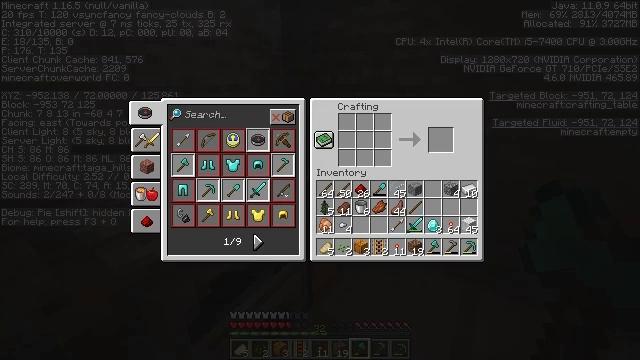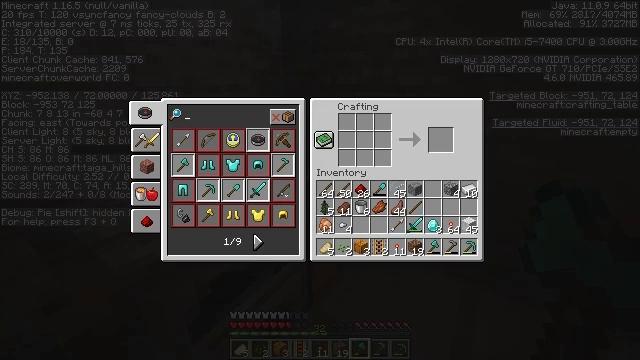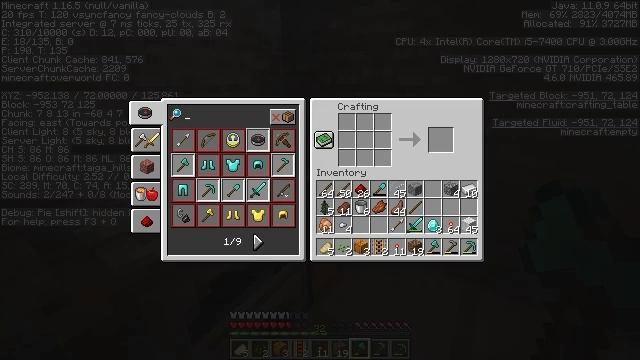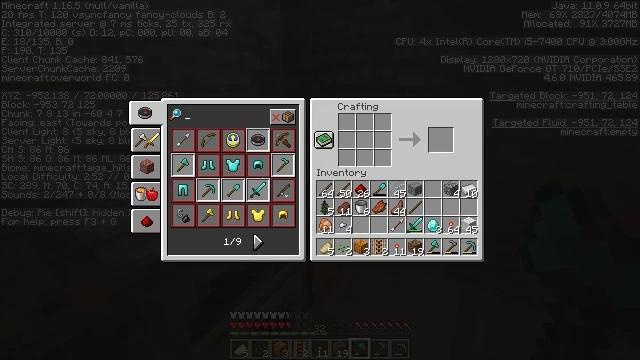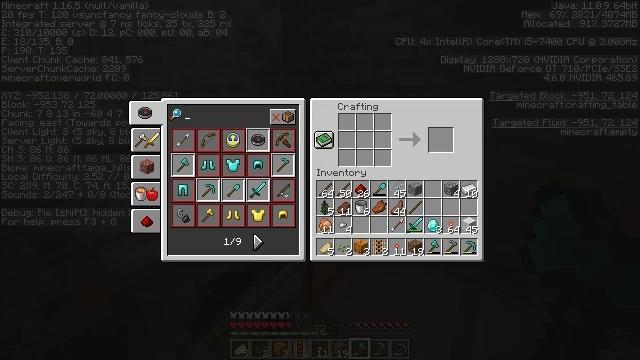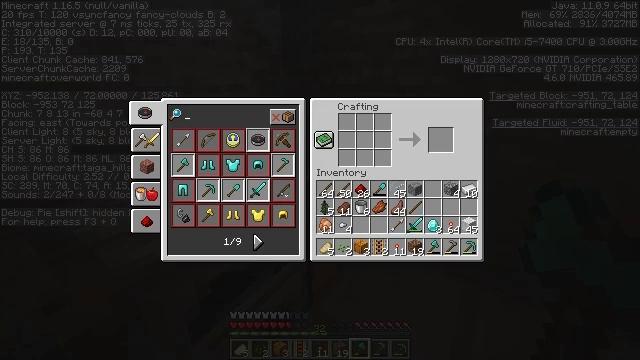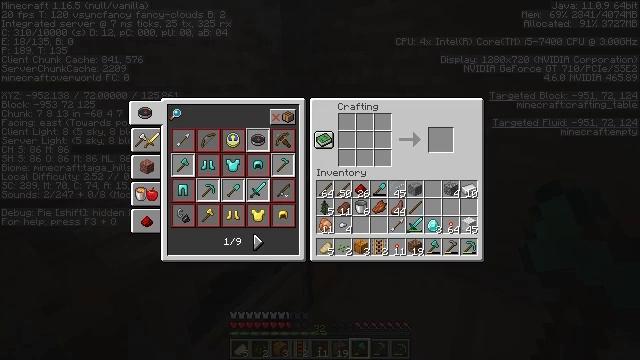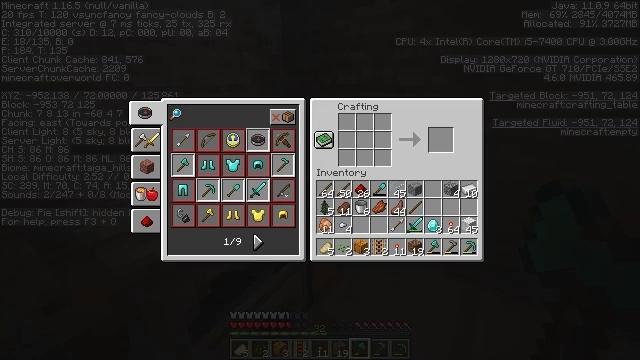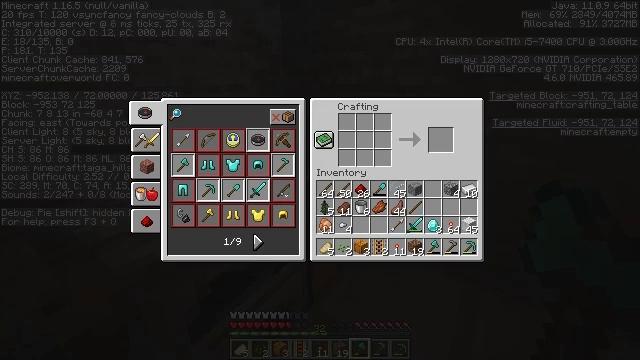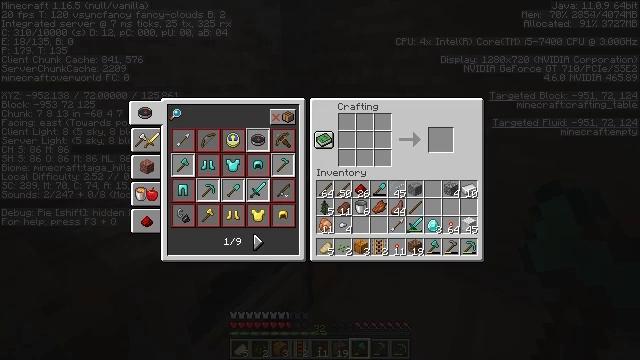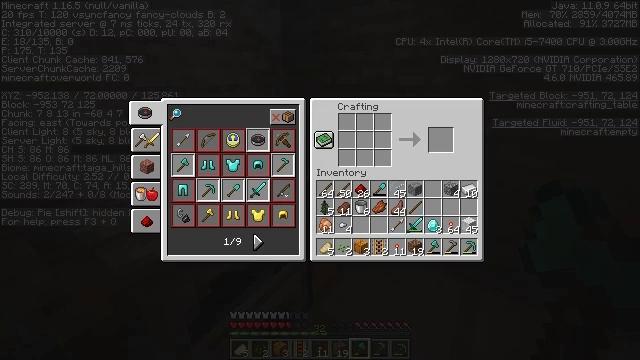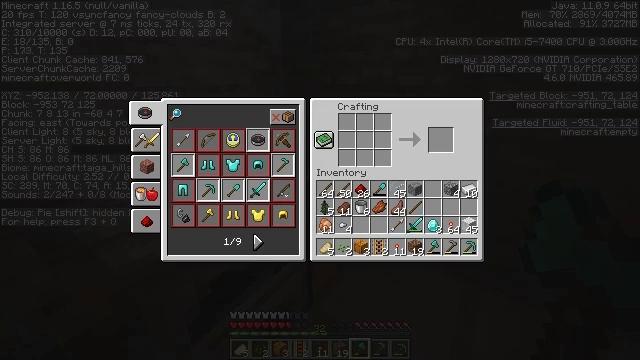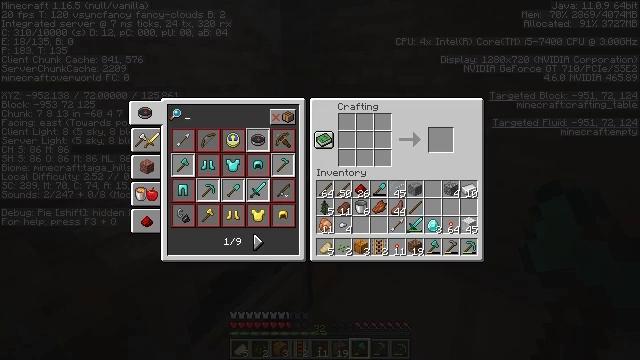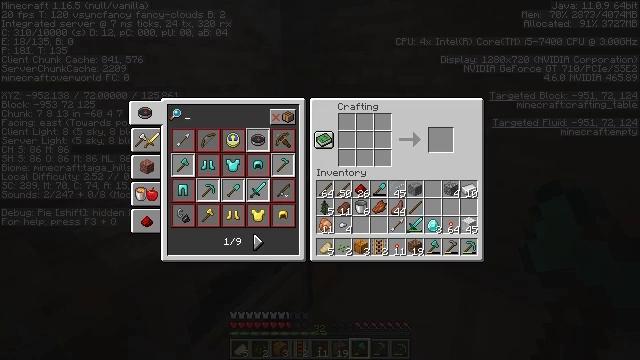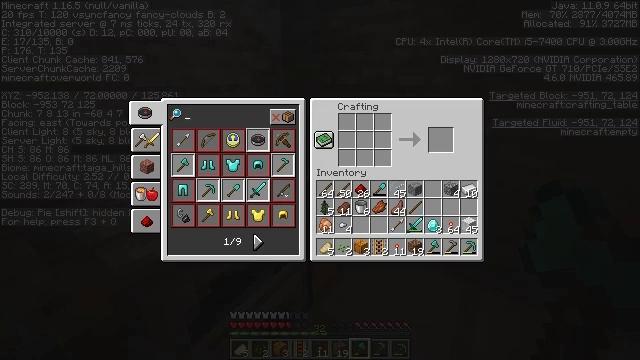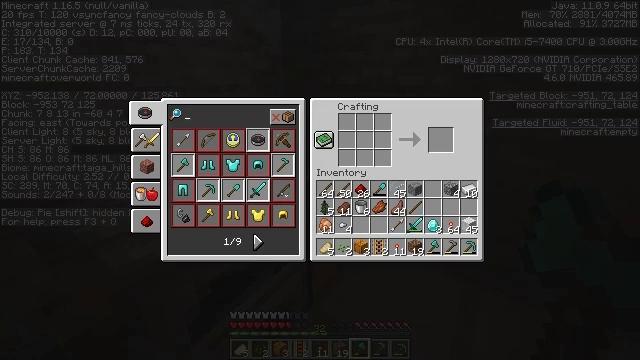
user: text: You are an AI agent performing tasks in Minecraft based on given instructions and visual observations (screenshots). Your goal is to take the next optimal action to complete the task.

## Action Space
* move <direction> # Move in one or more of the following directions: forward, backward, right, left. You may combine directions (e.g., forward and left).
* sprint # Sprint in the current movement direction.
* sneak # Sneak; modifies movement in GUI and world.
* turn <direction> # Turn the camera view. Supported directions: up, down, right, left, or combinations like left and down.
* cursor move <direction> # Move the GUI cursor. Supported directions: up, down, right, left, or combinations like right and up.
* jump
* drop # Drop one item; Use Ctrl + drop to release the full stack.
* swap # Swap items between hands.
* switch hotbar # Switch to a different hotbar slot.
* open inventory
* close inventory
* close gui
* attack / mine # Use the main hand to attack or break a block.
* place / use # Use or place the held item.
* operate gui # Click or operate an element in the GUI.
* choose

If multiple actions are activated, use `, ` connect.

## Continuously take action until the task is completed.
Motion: motion action
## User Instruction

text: Assemble a minecart with iron ingots at the crafting table.
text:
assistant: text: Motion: attack / mine
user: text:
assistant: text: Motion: attack / mine
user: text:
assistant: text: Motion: no_op
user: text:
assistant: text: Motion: no_op
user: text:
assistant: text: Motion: no_op
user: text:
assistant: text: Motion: no_op
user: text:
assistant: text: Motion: no_op
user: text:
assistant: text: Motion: no_op
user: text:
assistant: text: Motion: no_op
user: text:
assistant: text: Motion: no_op
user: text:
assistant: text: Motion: no_op
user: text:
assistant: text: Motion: no_op
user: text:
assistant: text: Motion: no_op
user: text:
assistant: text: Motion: no_op
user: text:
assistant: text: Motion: no_op
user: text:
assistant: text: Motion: no_op
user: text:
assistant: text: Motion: no_op
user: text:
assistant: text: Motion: no_op
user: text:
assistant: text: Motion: no_op
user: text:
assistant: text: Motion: no_op
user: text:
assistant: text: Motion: no_op
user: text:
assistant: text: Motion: no_op
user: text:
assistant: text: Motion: move left
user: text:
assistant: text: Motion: move left
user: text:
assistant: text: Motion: no_op
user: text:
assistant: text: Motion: no_op
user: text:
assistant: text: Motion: no_op
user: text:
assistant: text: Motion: no_op
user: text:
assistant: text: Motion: no_op
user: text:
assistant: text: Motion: no_op